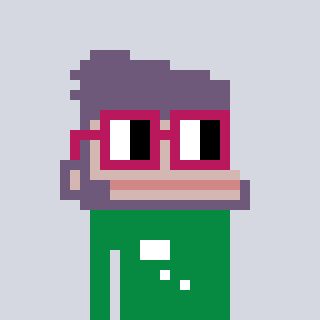
a pixel art character with square dark red glasses, a ape-shaped head and a green-colored body on a cool background